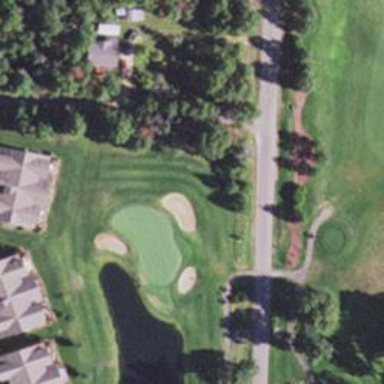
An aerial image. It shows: View of golf hole.